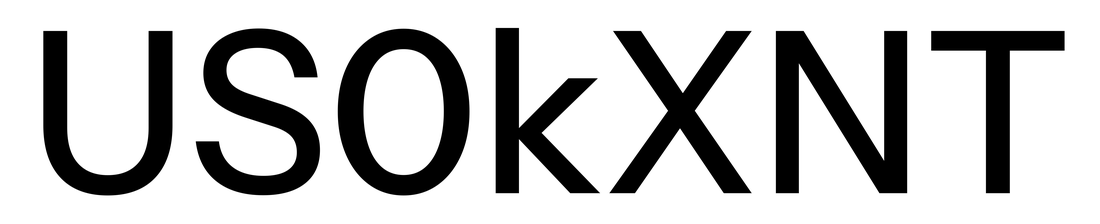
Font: InstrumentSans_Medium